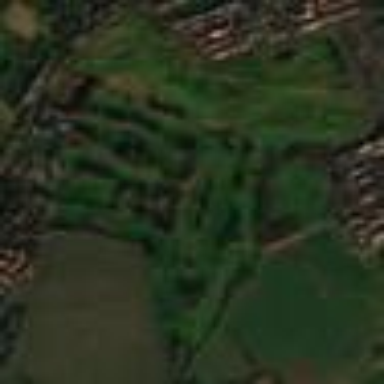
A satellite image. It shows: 18-hole golf course situated within leisure land.